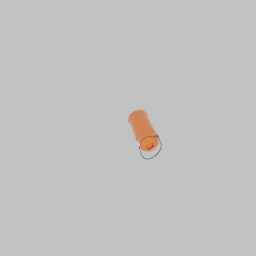
Label: tools